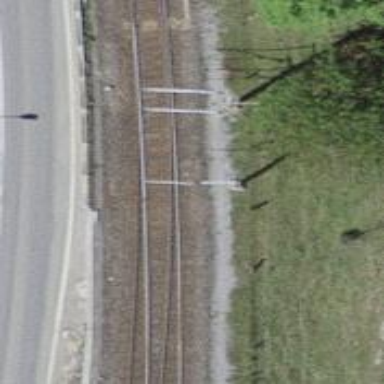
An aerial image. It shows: Railway switch.